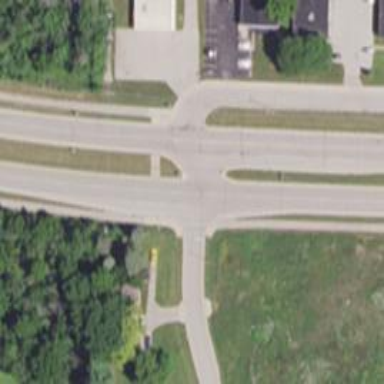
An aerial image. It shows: Unmarked crossing on path.